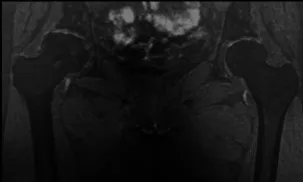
Imaging evaluation findings. . Coronal fat-suppressed magnetic resonance imaging reveals no signs of inflammation.
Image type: radiology (mri)